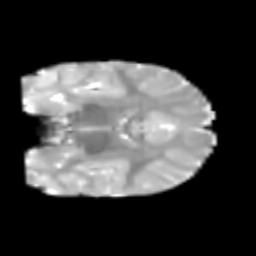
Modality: T2w
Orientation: coronal
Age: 5
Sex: male
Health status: healthy